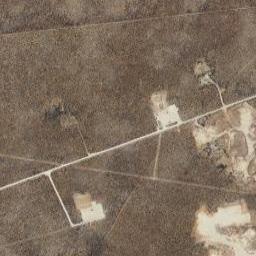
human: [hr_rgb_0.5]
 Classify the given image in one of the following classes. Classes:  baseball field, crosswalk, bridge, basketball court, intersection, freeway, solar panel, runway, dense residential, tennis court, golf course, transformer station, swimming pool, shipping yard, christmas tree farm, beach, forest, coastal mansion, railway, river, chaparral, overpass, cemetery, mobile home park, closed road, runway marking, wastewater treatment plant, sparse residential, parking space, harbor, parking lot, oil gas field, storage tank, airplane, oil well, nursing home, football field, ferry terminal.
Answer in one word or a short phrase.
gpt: oil gas field